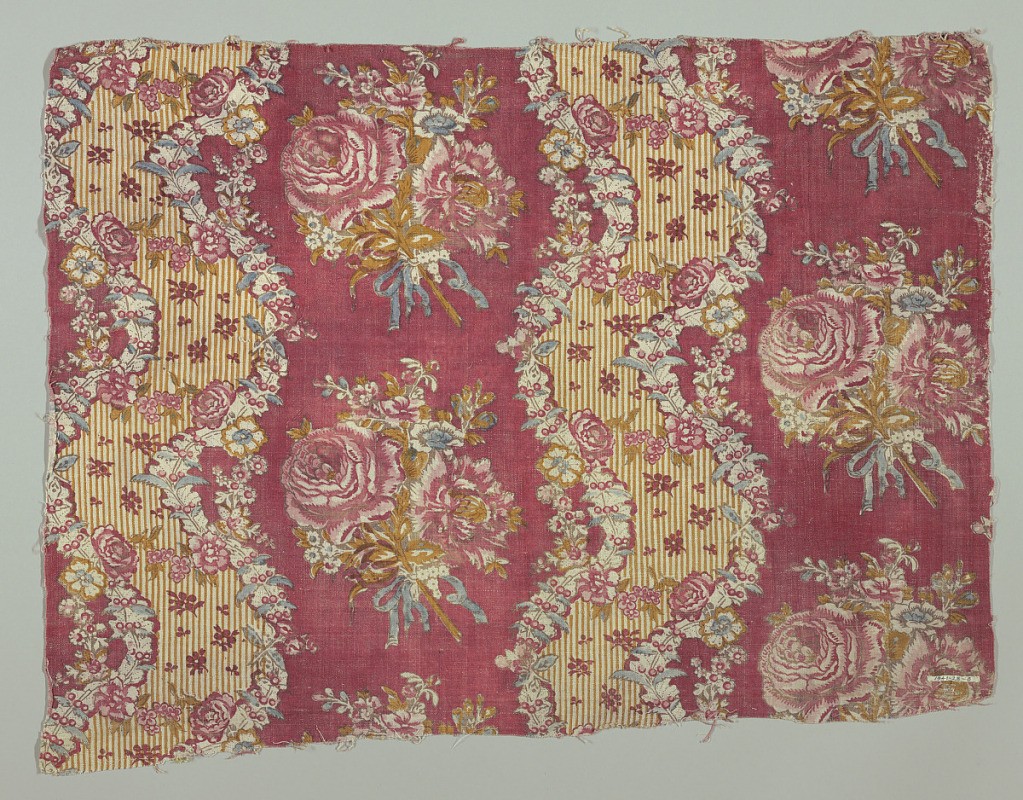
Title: Textile
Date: ca. 1790
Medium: Printed by wooden block or roller on cotton Medium: cotton Technique: printed by woodblock or relief rollers; plain weave foundation
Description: Design of curving floral stripes.  The broadest stripe is composed of bouquets tied with blue ribbons on lavender ground.  This stripe alternates with narrower stripes made of small bouquets on a white ground with yellow bars.